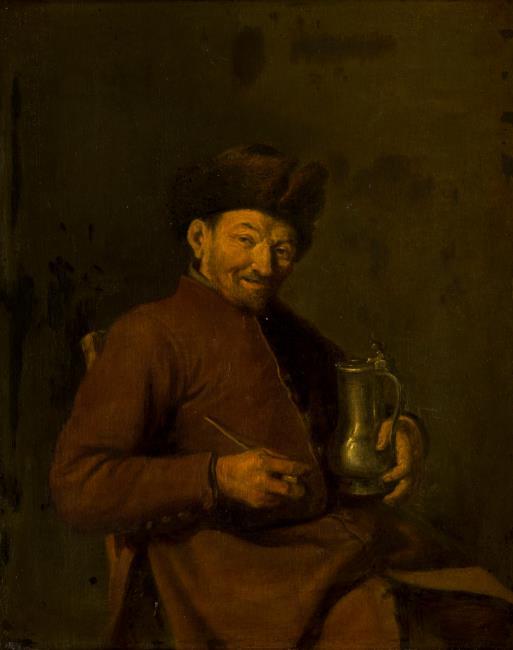
Title: Man with a pewter jug and a pipe
Artist: Anoniem (Noordelijke Nederlanden (historische regio)) 18de eeuw
Latest date: 1700
Genre: painting
Iconography: Tobacco
Keywords: genre, one human figure, man, sitting, facing front, fur hat, drinking, smoking (activity), ewer (vessel), pipe, pewter (metalwork)